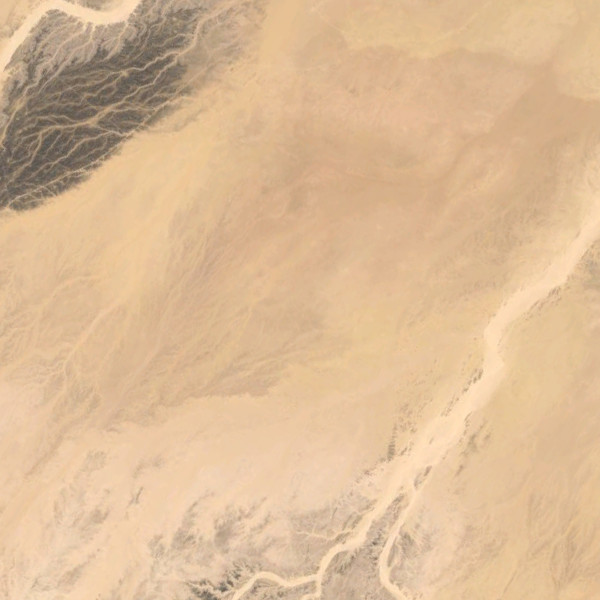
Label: Desert